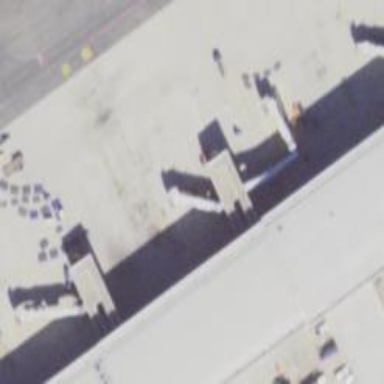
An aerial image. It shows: Airport gate.